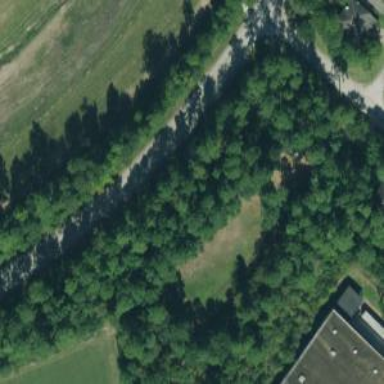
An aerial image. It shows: Fenced-off dog park within leisure land park.